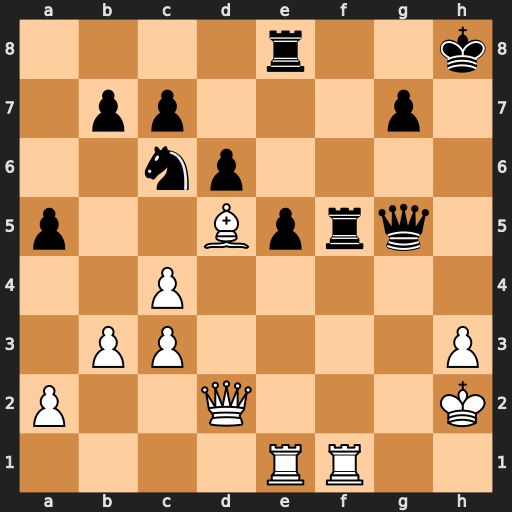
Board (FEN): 4r2k/1pp3p1/2np4/p2Bprq1/2P5/1PP4P/P2Q3K/4RR2
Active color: w
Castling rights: -
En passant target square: -
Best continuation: Qxg5 Rxg5 h4 Rg6 Bf7